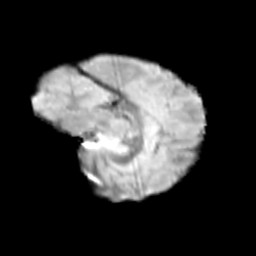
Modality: T2w
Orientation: sagittal
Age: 12
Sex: female
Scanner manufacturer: siemens
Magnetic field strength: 3 T
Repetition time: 3.8 s
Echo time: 0.07 s